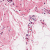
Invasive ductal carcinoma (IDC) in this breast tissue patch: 0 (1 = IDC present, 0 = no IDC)